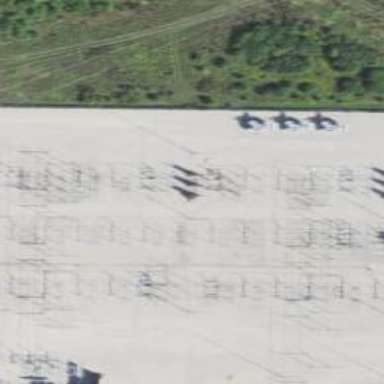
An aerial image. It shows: Switch used for power control.